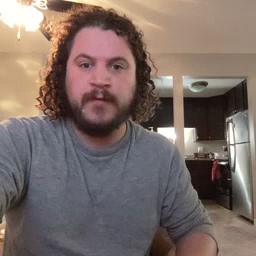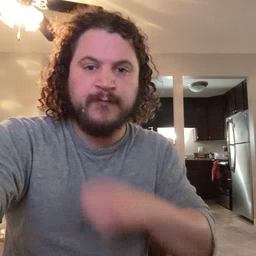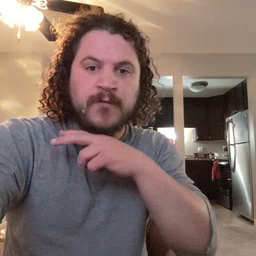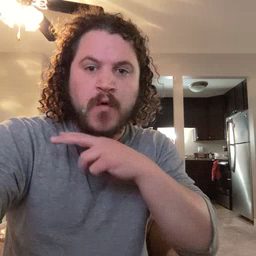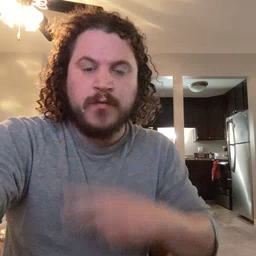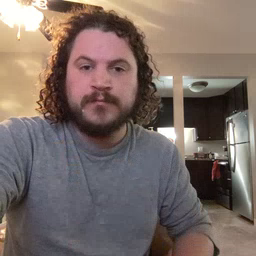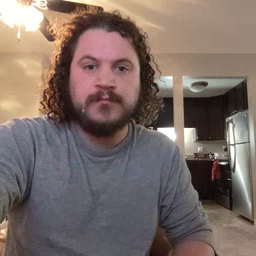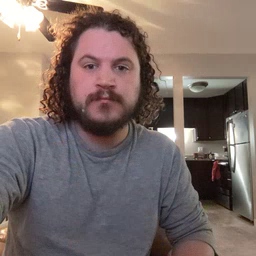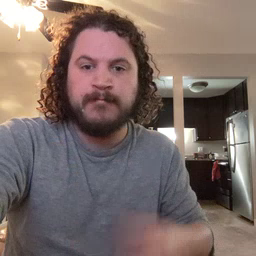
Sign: frog